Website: bh-photo
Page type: payment
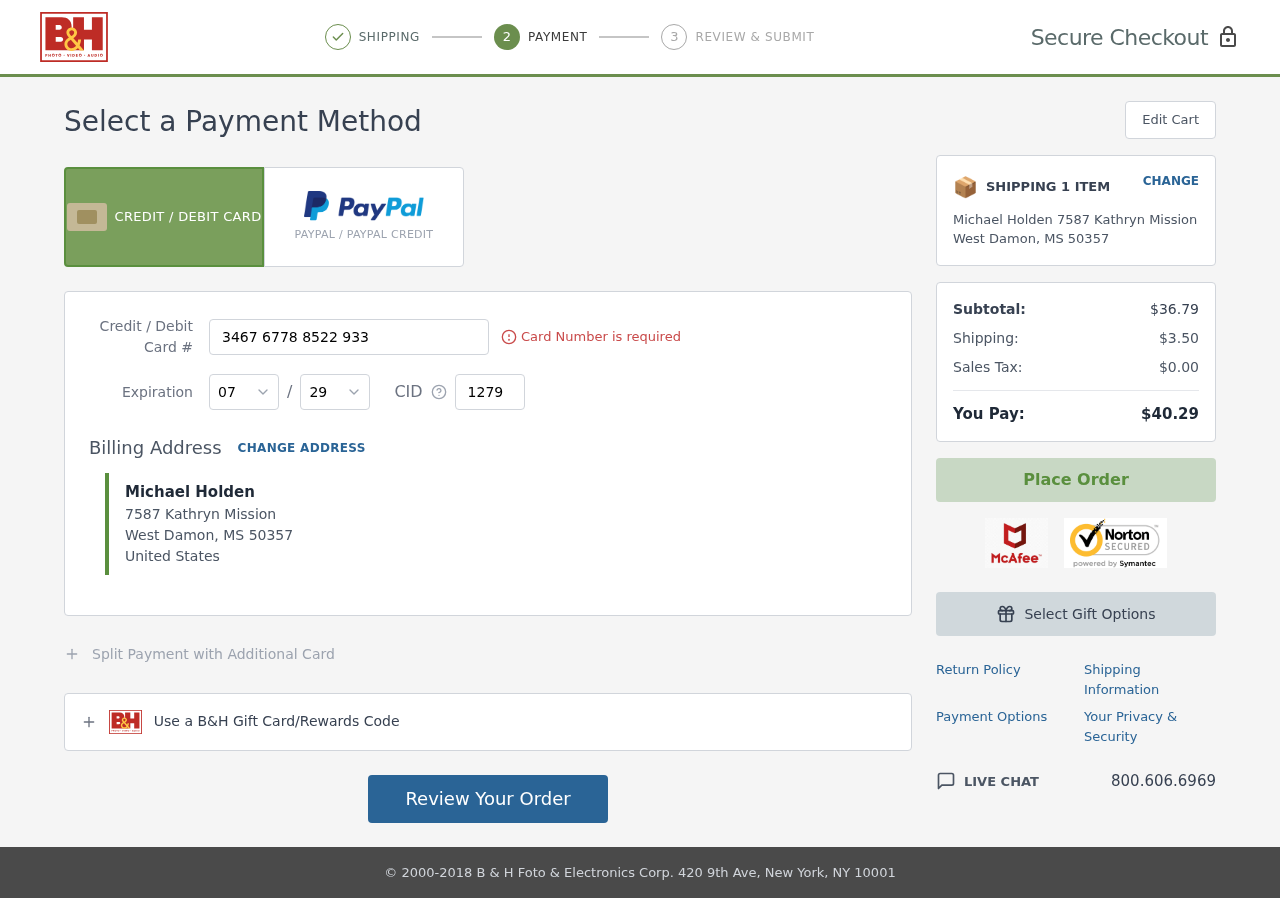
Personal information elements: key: PII_CARD_CVV
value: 1279
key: PII_CARD_EXPIRY_MONTH
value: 07
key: PII_CARD_EXPIRY_YEAR
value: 29
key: PII_CARD_NUMBER
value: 3467 6778 8522 933
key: PII_CITY
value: West Damon
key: PII_COUNTRY
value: United States
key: PII_FULLNAME
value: Michael Holden
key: PII_POSTCODE
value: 50357
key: PII_STATE_ABBR
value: MS
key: PII_STREET
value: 7587 Kathryn Mission
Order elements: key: ORDER_NUM_ITEMS
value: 1
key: ORDER_SUBTOTAL
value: $36.79
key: ORDER_SHIPPING_COST
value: $3.50
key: ORDER_TAX
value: $0.00
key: ORDER_TOTAL
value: $40.29